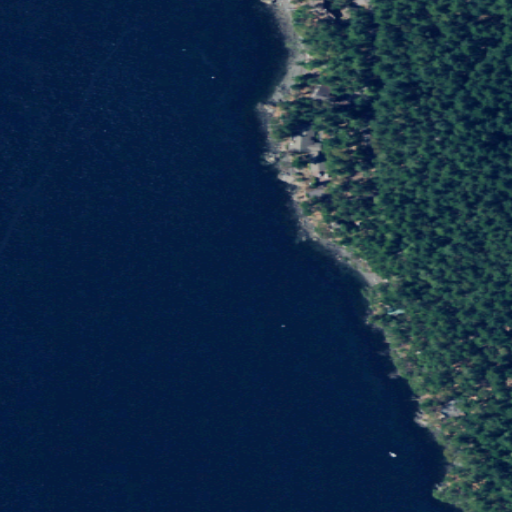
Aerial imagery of bar in Washington named Fritz Point containing open water, evergreen forest, open development, and low intensity development